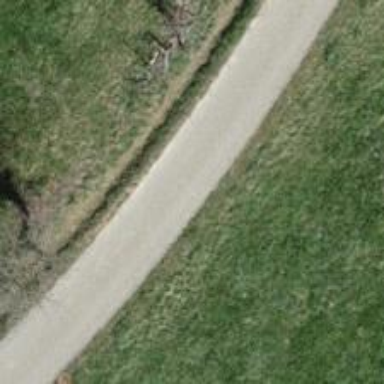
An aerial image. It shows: Asphalt track with grade 1 tracktype.